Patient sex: M
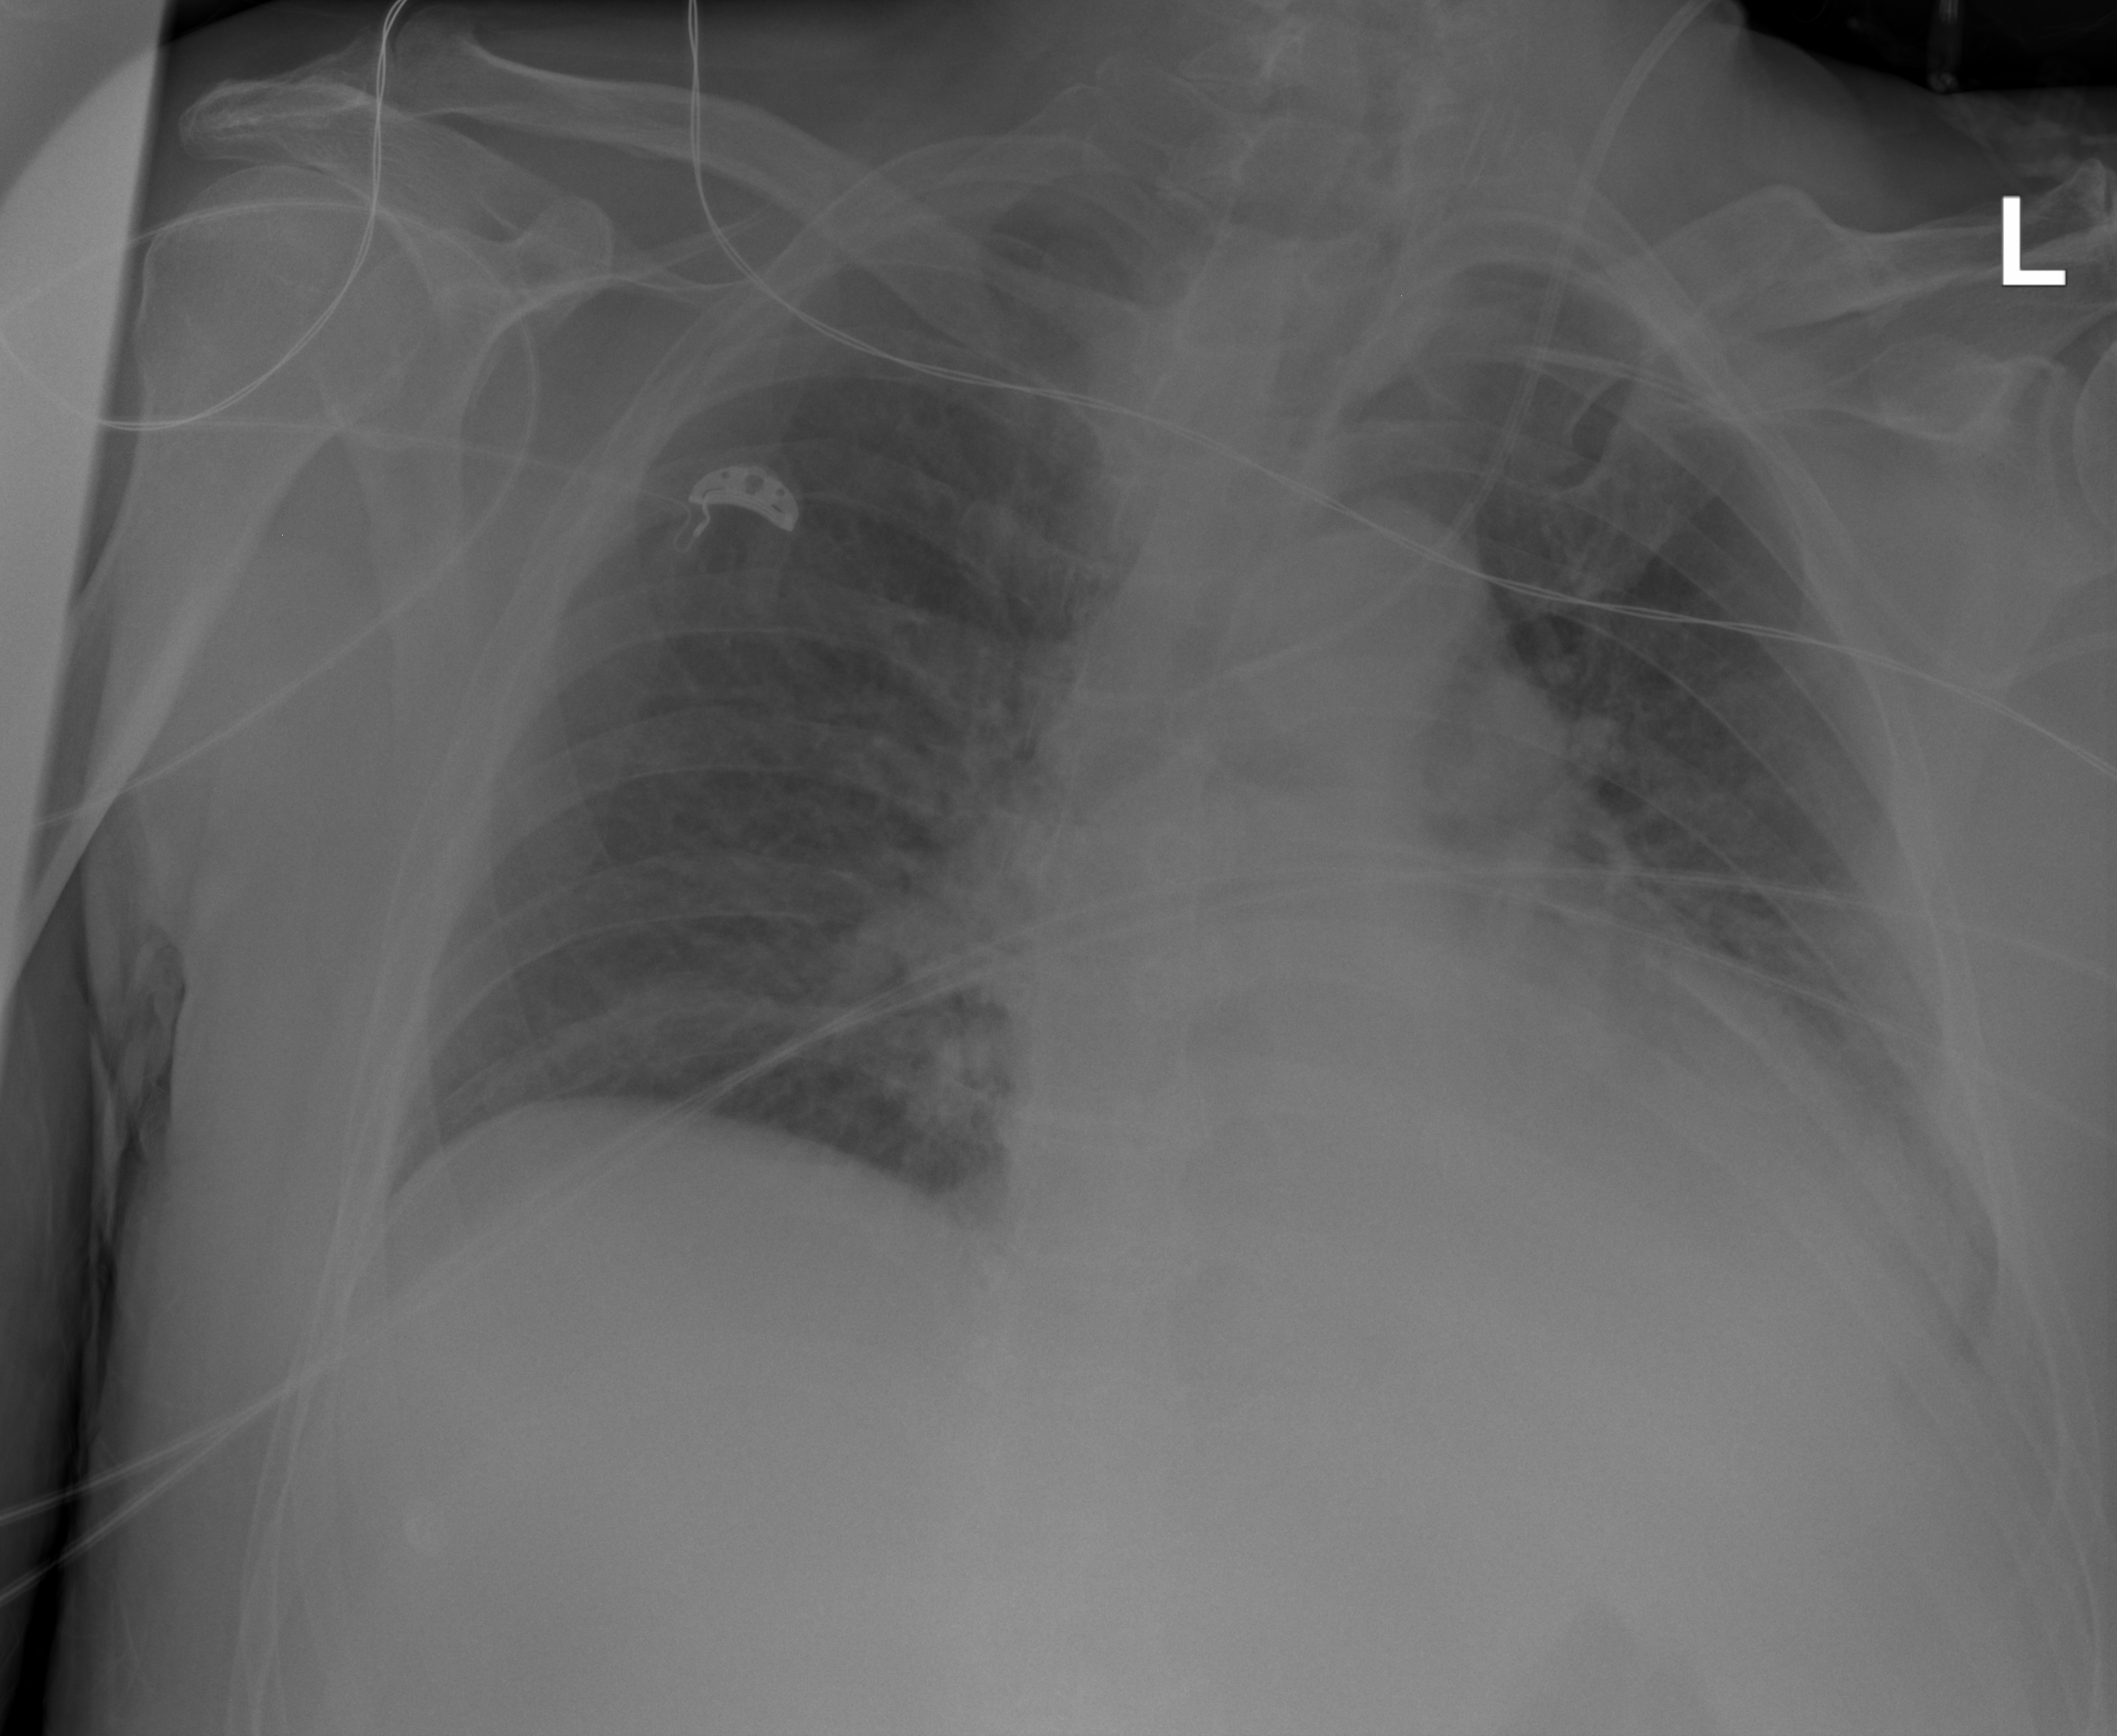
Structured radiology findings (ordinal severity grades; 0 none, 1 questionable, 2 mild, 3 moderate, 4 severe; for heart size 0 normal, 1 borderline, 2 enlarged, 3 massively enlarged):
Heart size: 0
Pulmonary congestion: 0
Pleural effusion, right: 0
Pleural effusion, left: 2
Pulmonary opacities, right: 0
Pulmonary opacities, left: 0
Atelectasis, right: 0
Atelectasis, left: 2